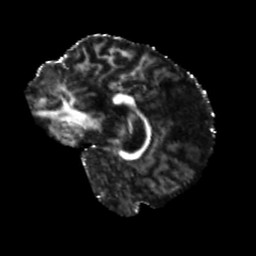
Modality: FA
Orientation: sagittal
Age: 42
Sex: male
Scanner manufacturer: siemens
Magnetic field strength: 3 T
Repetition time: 5.25 s
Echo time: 0.08 s